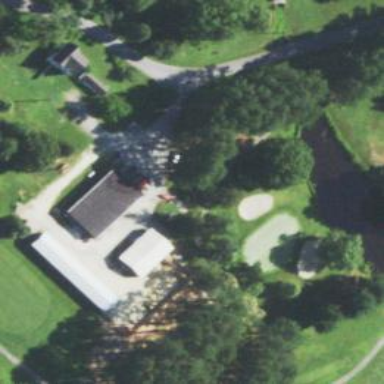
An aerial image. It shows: Path used for both walking and golf.